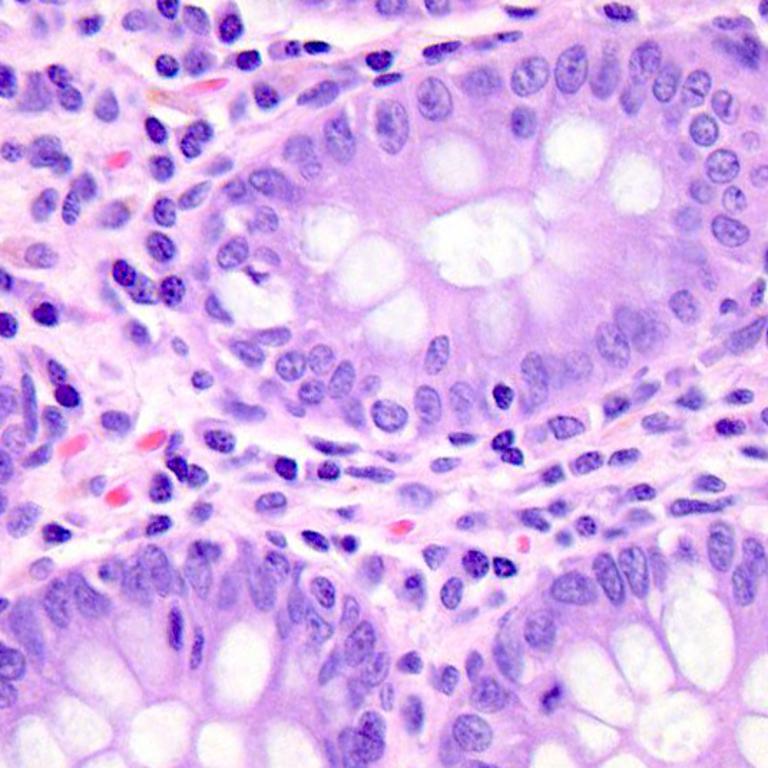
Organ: colon
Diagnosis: benign